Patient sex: F
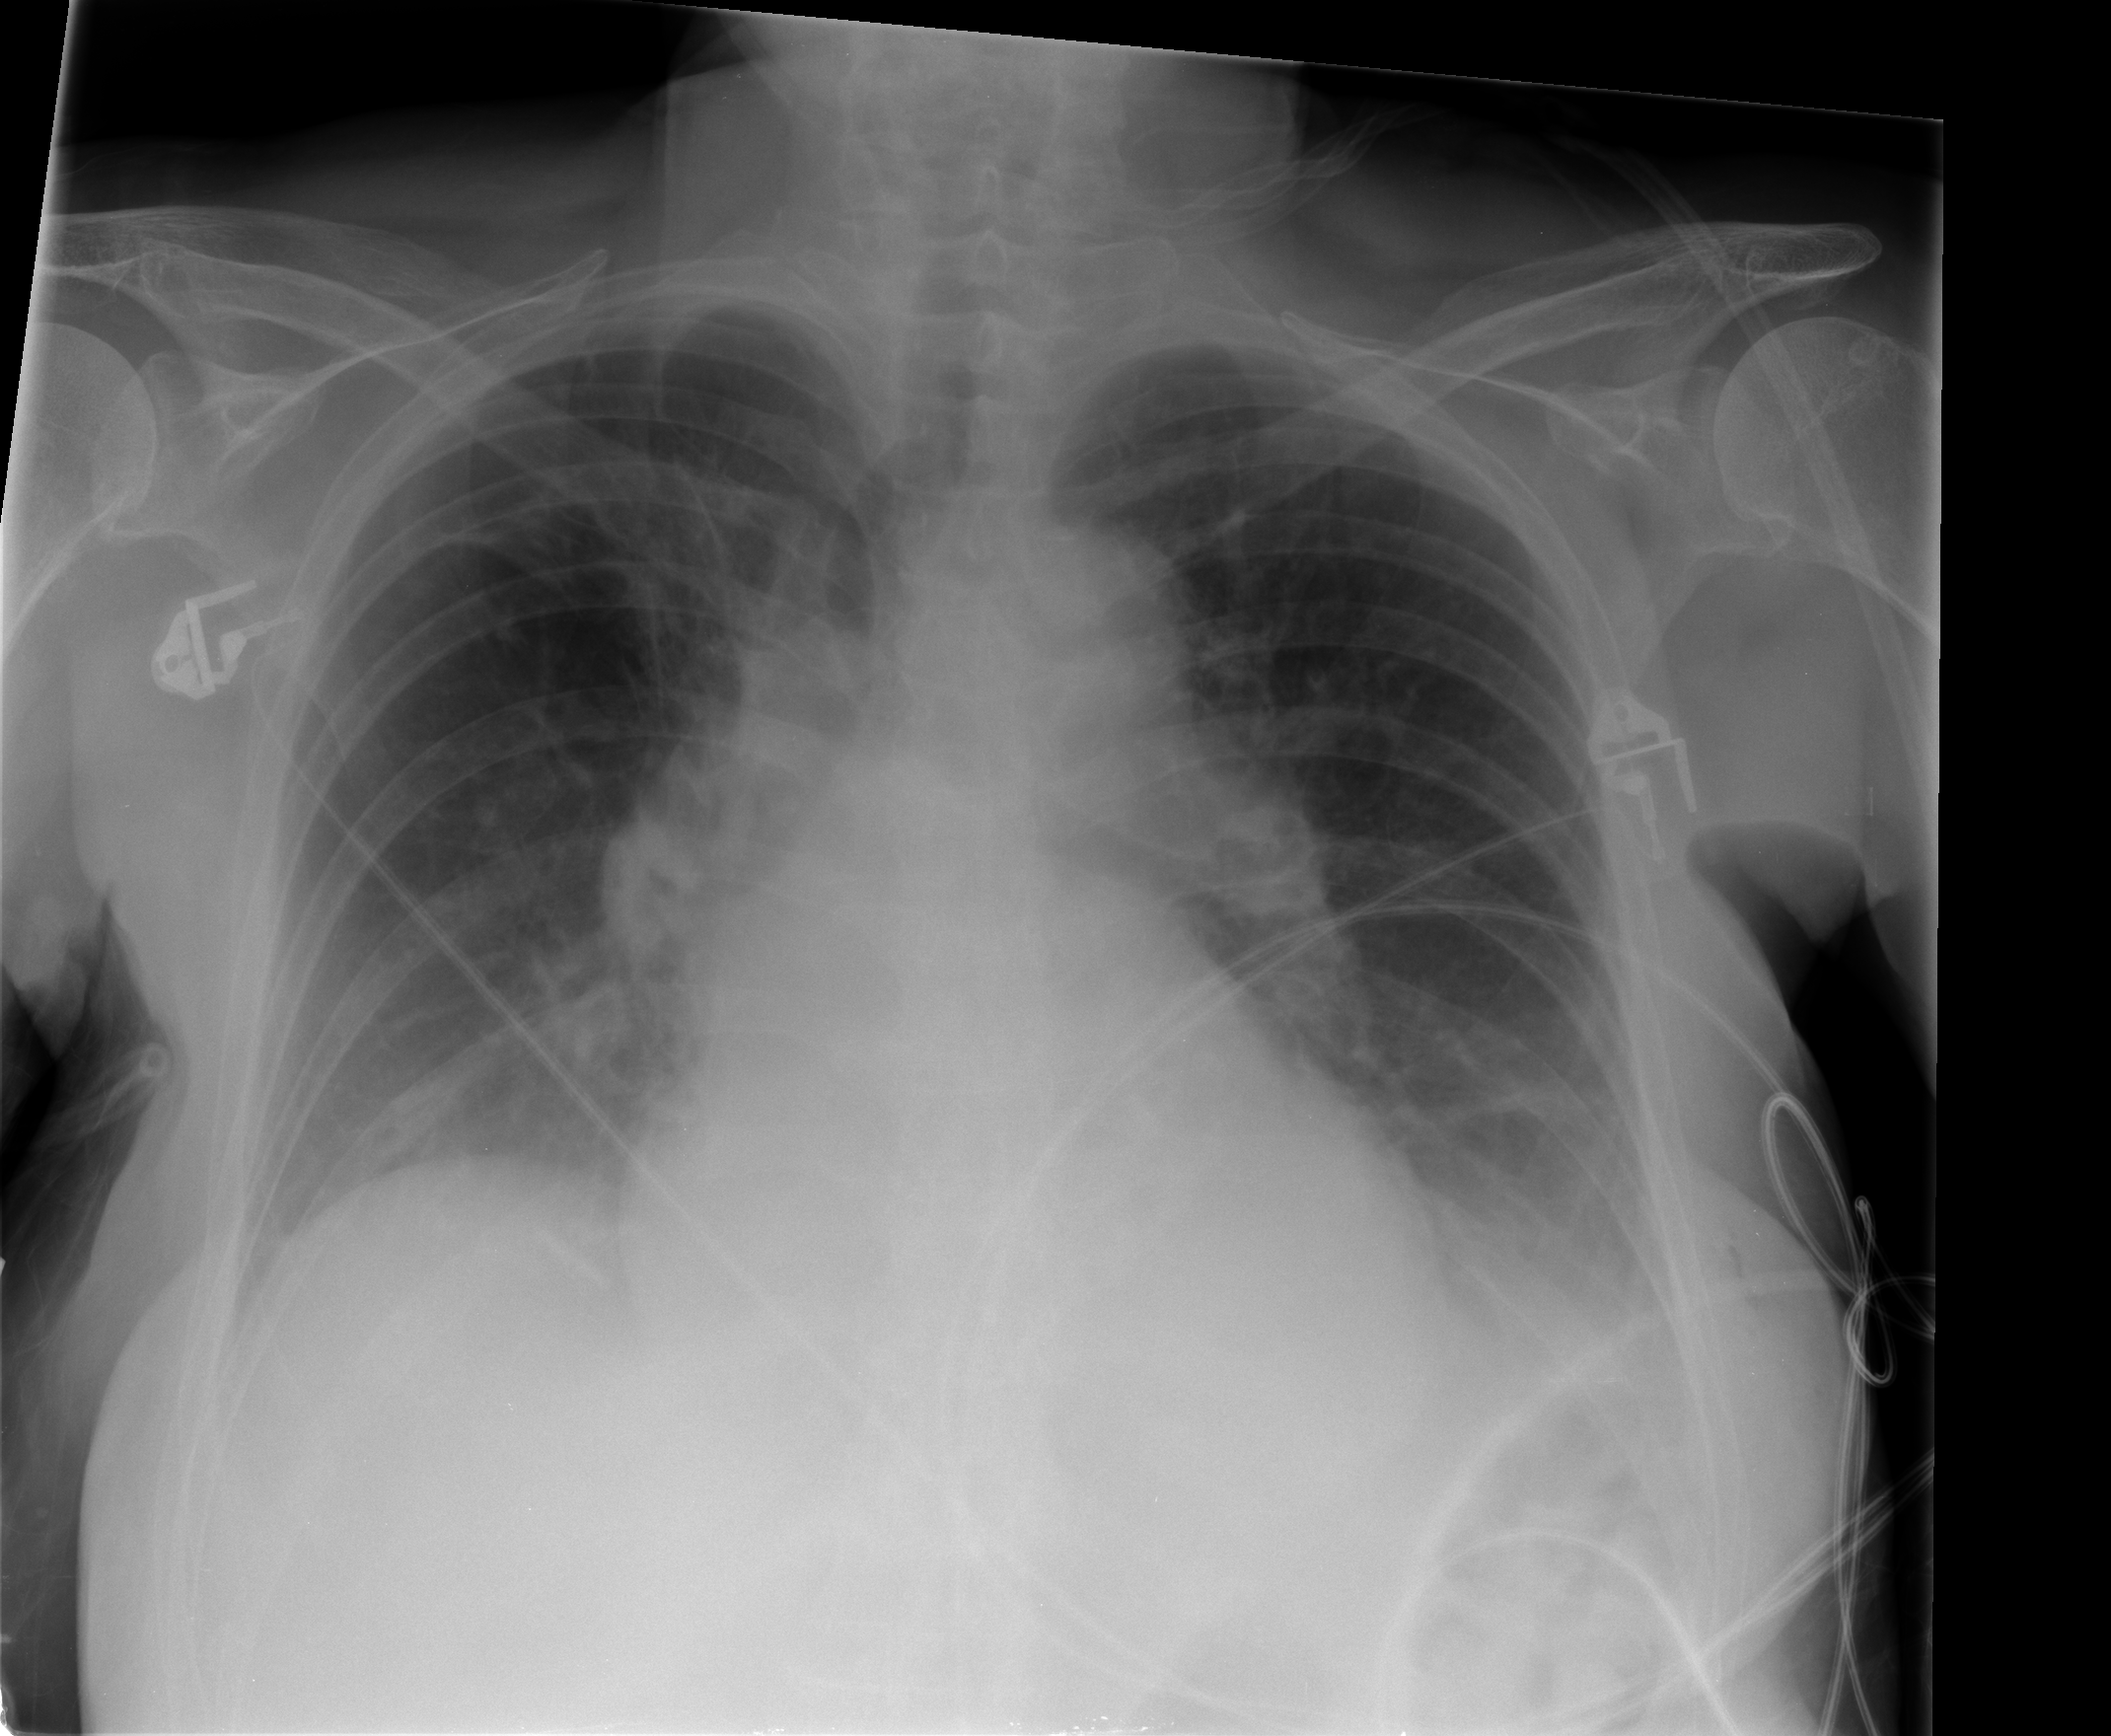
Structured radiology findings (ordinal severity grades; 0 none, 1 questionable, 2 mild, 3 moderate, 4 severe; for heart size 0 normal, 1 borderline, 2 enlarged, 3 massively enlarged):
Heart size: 2
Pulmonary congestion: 1
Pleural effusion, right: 1
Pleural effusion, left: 2
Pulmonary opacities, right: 1
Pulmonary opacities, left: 0
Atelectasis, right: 2
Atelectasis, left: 2